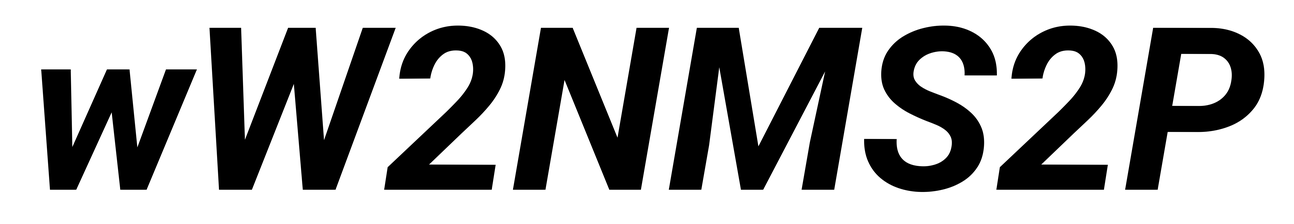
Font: Roboto-Italic_Bold_Italic